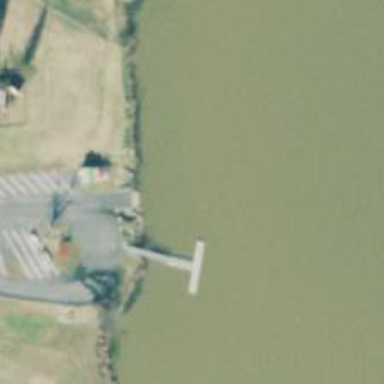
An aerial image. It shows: Slipway on leisure land.